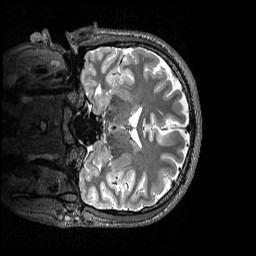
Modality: T2w
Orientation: coronal
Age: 22
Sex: male
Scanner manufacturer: siemens
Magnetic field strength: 3 T
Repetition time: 3.2 s
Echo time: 0.565 s